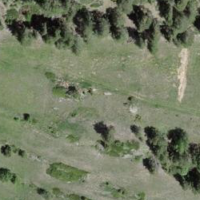
EUNIS habitat code: 26
Species observed at this site:
Biston betularia